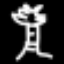
Label: palm tree